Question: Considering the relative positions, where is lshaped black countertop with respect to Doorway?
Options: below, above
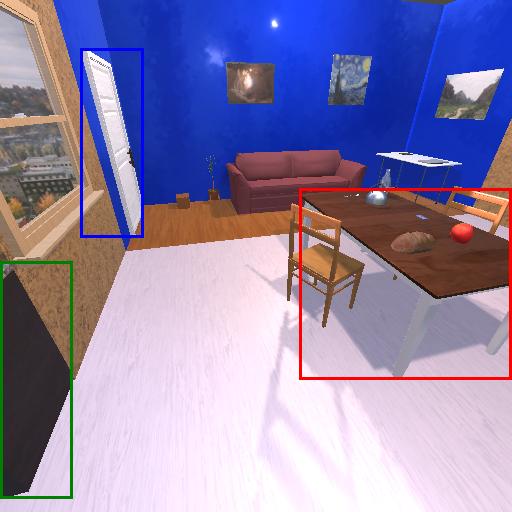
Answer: below